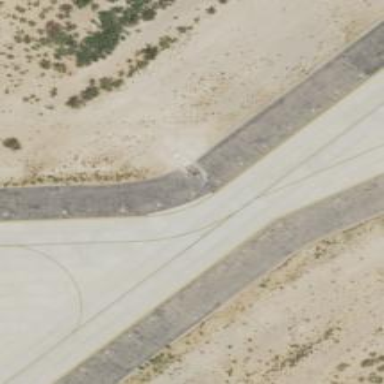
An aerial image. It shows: Image of taxiway at airport.